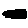
Label: square